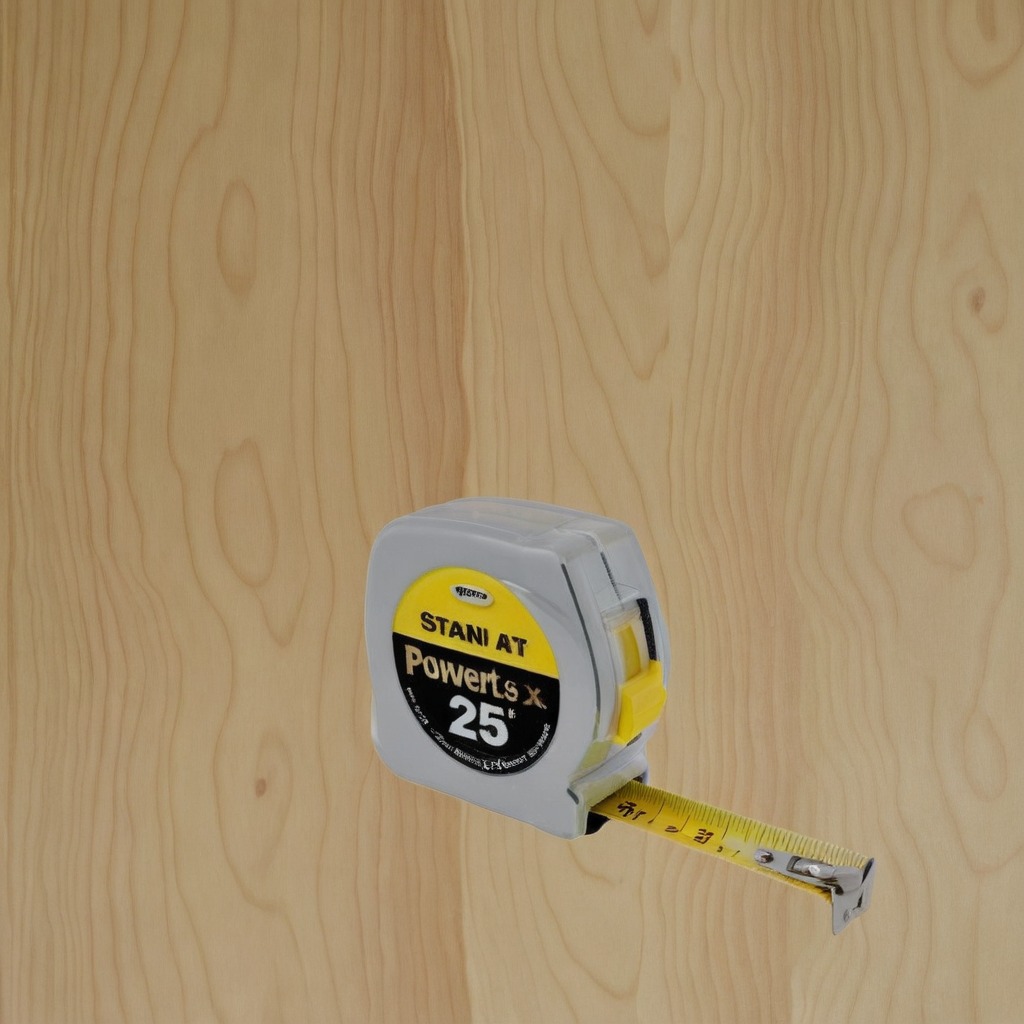
A measuring tape lying on a plywood surface in a paint workshop lit by afternoon window light.